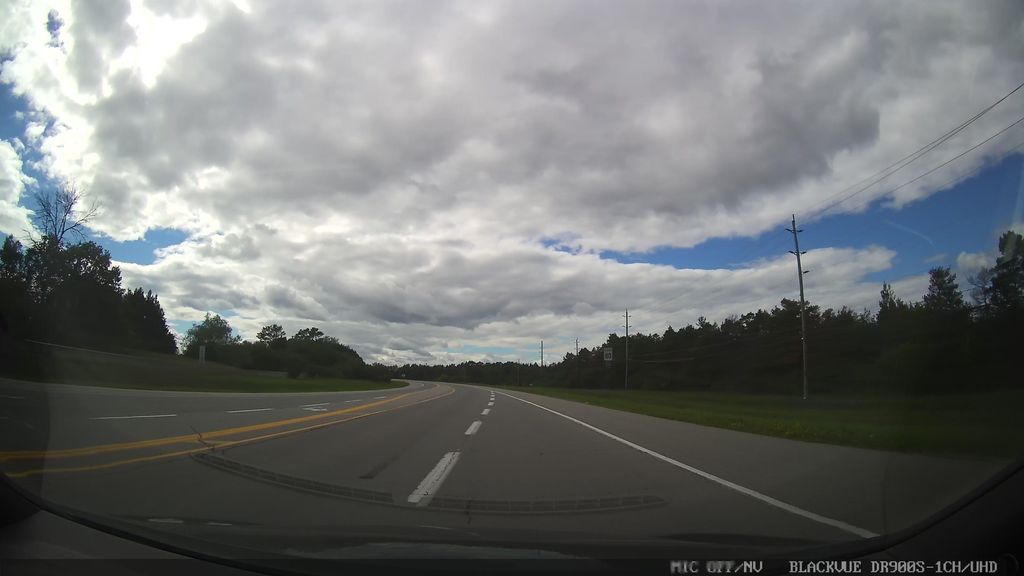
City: ottawa-gatineau